Question: Primary color?
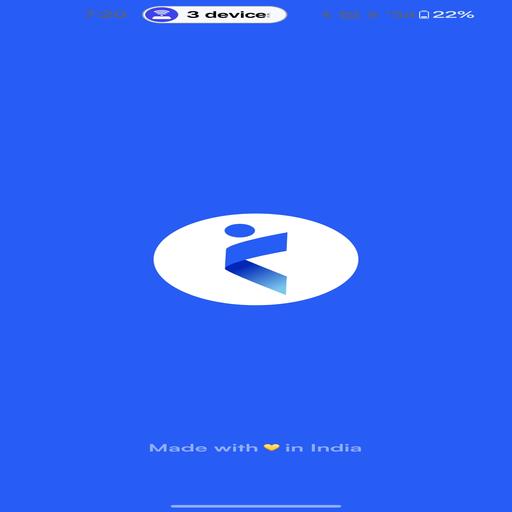
Answer: Blue background